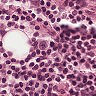
Metastatic tissue present: no